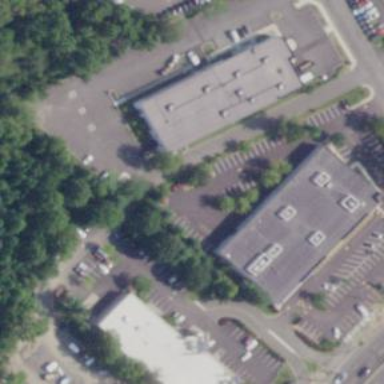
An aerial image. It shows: Building housing car shop.